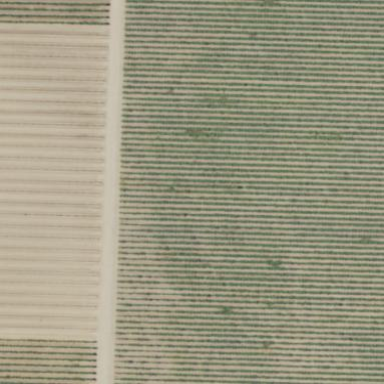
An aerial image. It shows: Almond orchard with rows of almond trees.